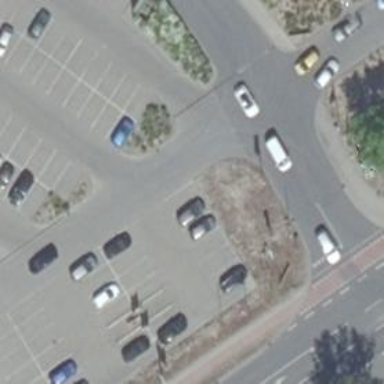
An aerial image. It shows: Asphalt parking aisle.